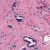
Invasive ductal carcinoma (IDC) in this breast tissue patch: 1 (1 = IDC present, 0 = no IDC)